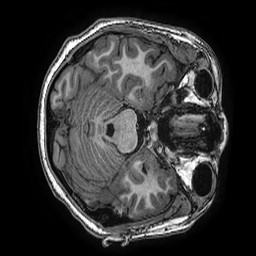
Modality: T1w
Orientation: axial
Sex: female
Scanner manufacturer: ge
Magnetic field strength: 3 T
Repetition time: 0.0077 s
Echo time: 0.003436 s